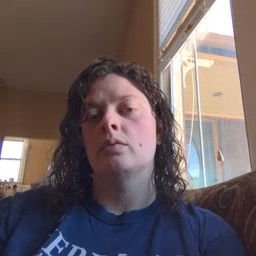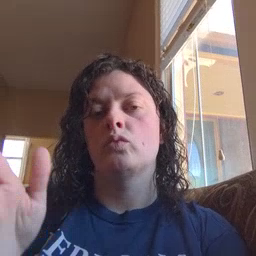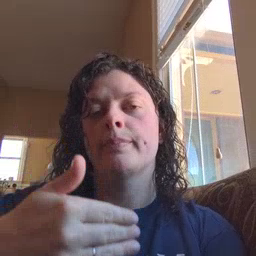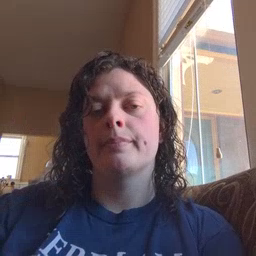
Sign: room